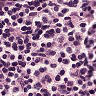
Metastatic tissue present: no